Aerial crown-view tile of a tropical tree (Barro Colorado Island, Panama), acquired 20250414:
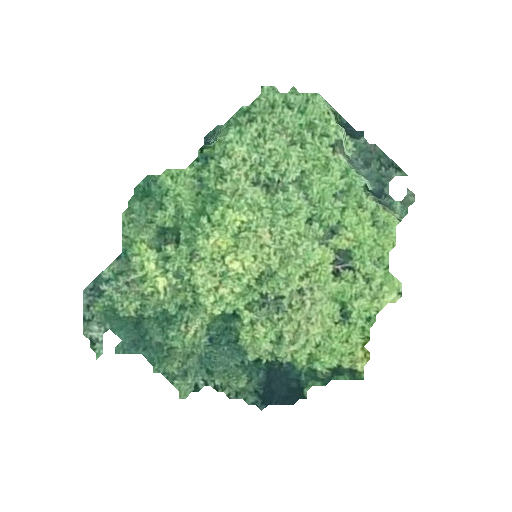
Species: Astronium graveolens
GBIF accepted scientific name: Astronium graveolens
Crown area: 103.086 m²